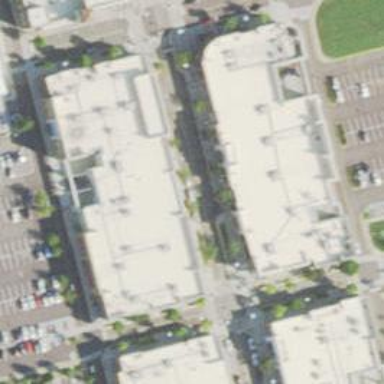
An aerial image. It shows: Retail building.